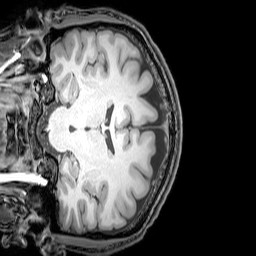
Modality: T1w
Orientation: coronal
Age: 24
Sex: male
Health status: healthy
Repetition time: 0.081 s
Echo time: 0.037 s